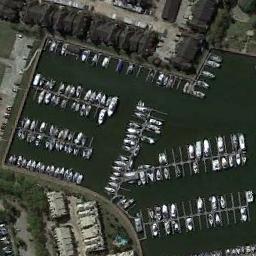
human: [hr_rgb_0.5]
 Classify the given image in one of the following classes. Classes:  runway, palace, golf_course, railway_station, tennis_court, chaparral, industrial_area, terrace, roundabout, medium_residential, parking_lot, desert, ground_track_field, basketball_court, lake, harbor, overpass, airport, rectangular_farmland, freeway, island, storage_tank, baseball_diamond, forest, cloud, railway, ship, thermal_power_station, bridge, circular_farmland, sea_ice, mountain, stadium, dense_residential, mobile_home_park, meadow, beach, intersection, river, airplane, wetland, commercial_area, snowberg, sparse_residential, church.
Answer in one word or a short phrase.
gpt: harbor